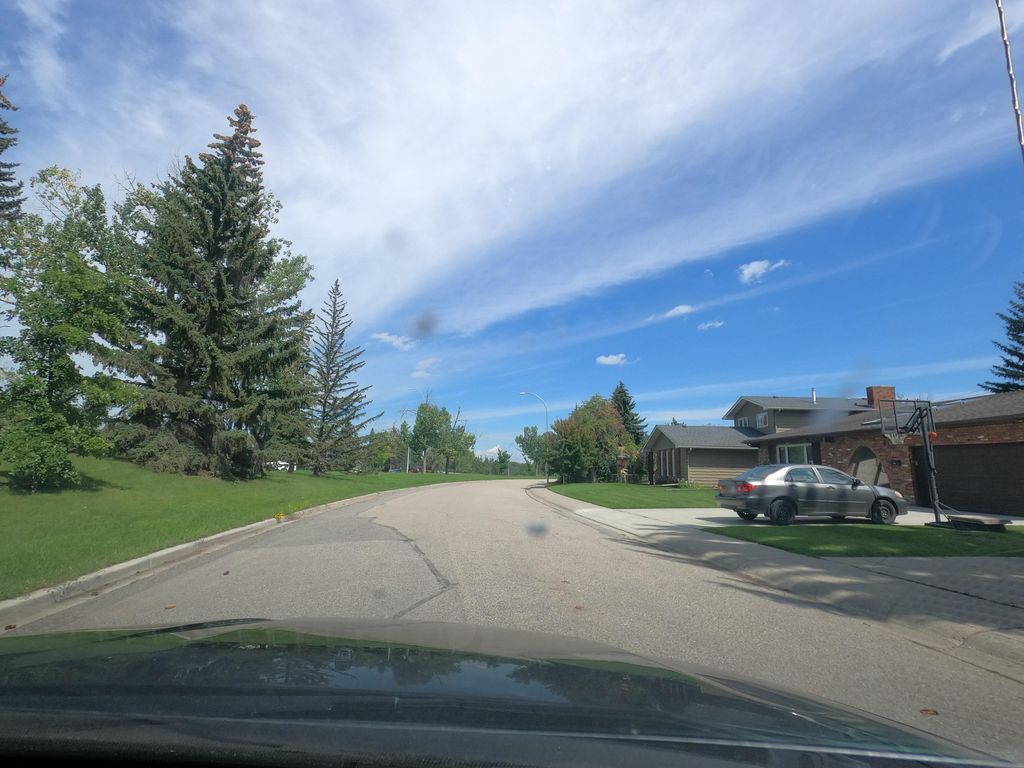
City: calgary